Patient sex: M
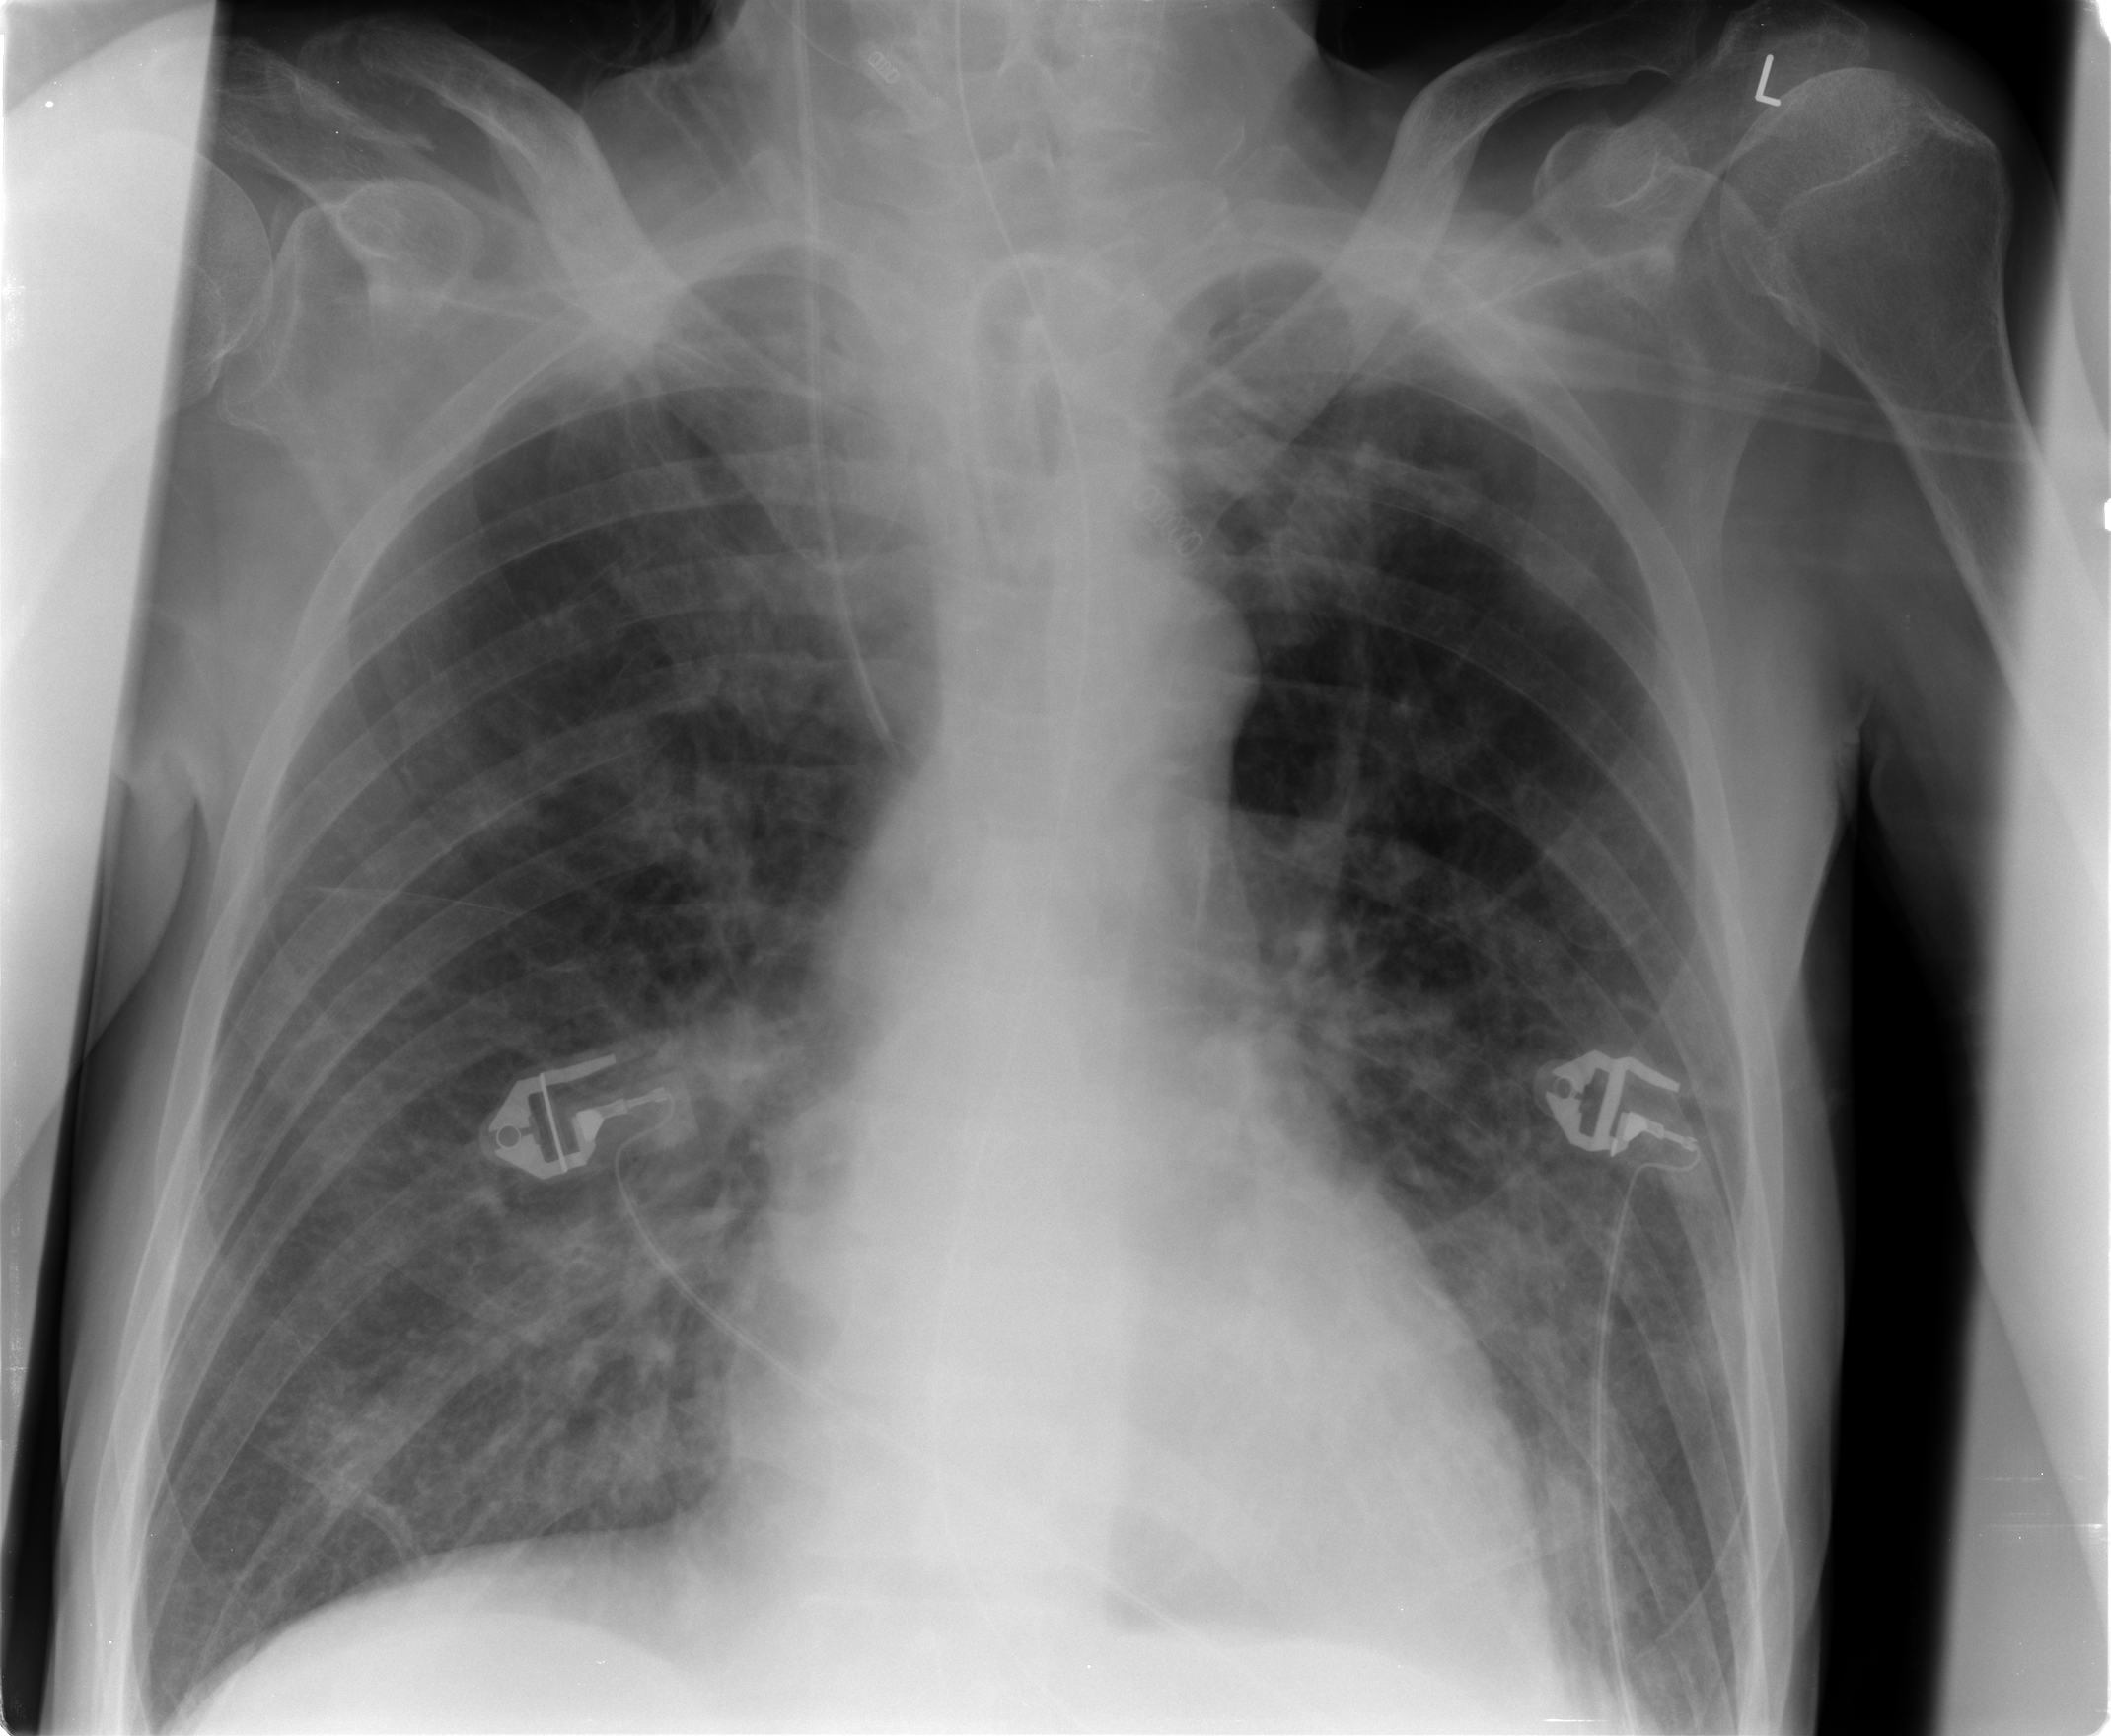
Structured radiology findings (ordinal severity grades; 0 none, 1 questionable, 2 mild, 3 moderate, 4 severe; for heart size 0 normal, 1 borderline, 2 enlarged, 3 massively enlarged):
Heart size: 0
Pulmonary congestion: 2
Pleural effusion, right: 0
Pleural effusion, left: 0
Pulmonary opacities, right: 0
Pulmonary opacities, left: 1
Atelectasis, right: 2
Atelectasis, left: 2